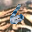
Label: 6